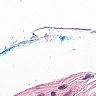
Metastatic tissue present: no